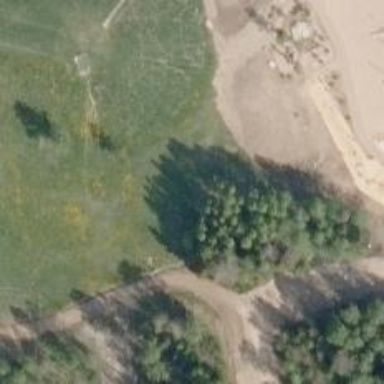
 perfect for leisurely sports activities."